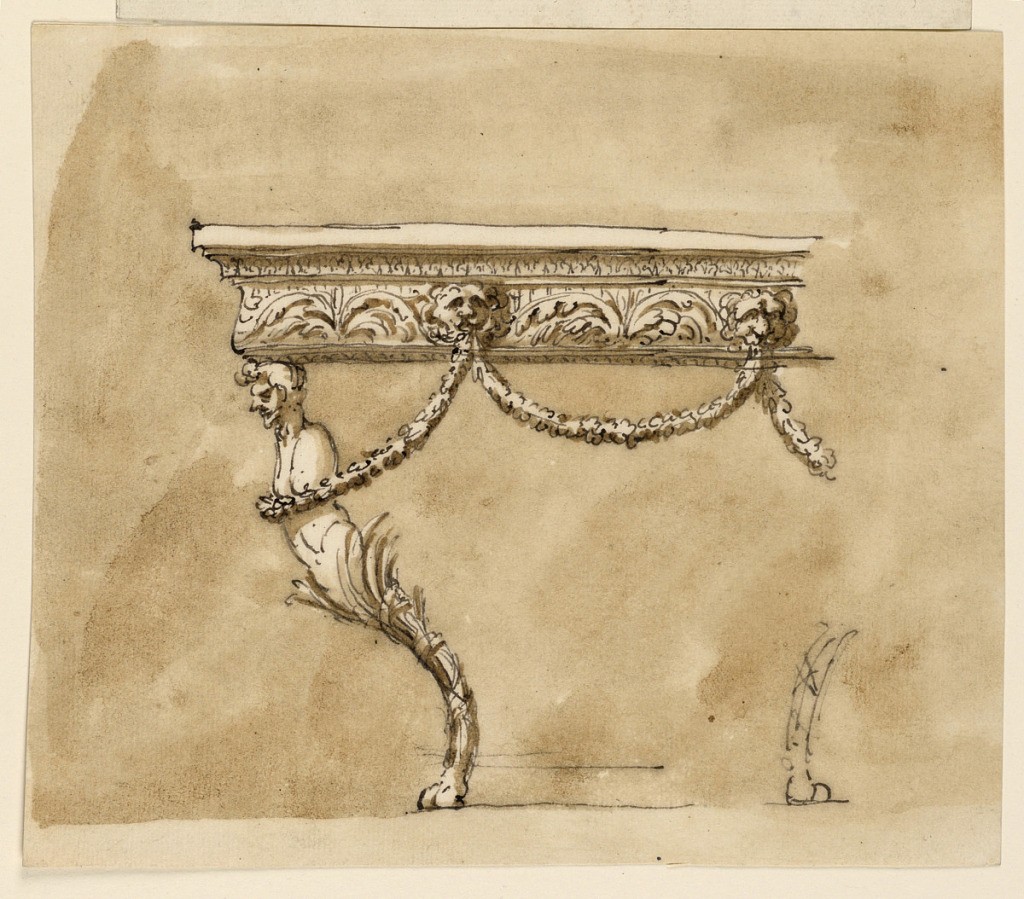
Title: Console table
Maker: Giuseppe Barberi, Italian, 1746–1809
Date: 1746–1809
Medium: Pen and brown ink, brush and brown wash on off-white laid paper
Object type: Drawing
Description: Console table.